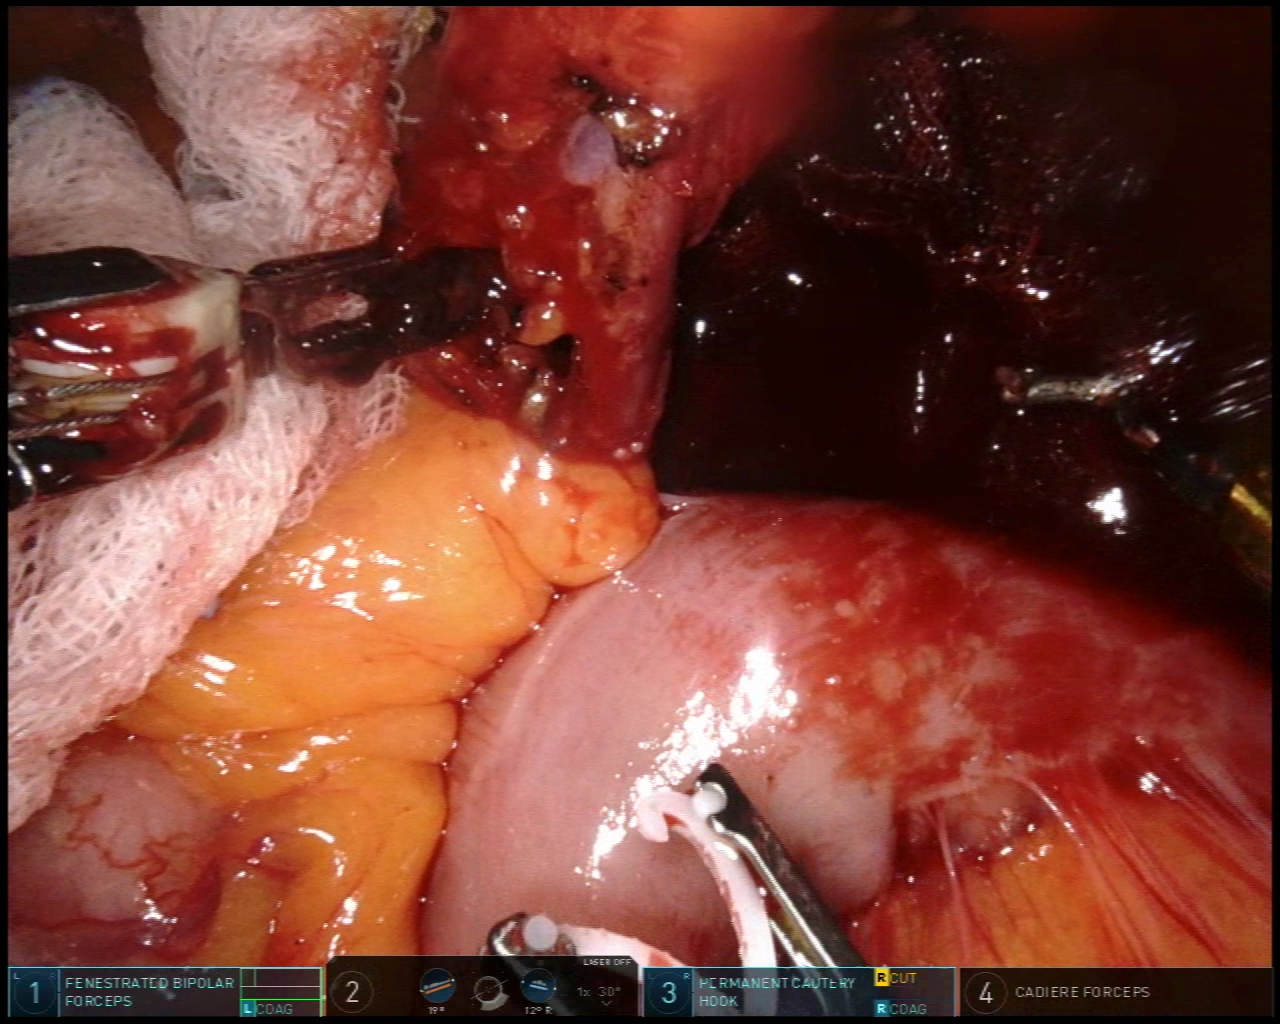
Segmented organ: intestinal_veins
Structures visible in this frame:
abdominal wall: no
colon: yes
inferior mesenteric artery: no
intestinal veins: yes
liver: no
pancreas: no
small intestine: no
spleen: no
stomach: no
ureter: no
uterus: no
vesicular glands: no